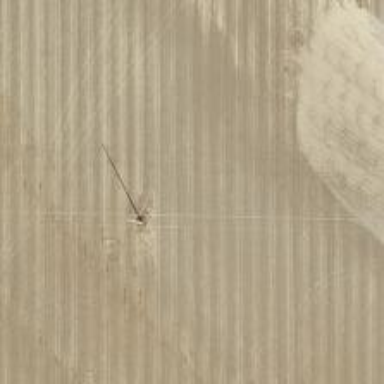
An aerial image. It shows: Power pole.